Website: lowes
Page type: billing-address
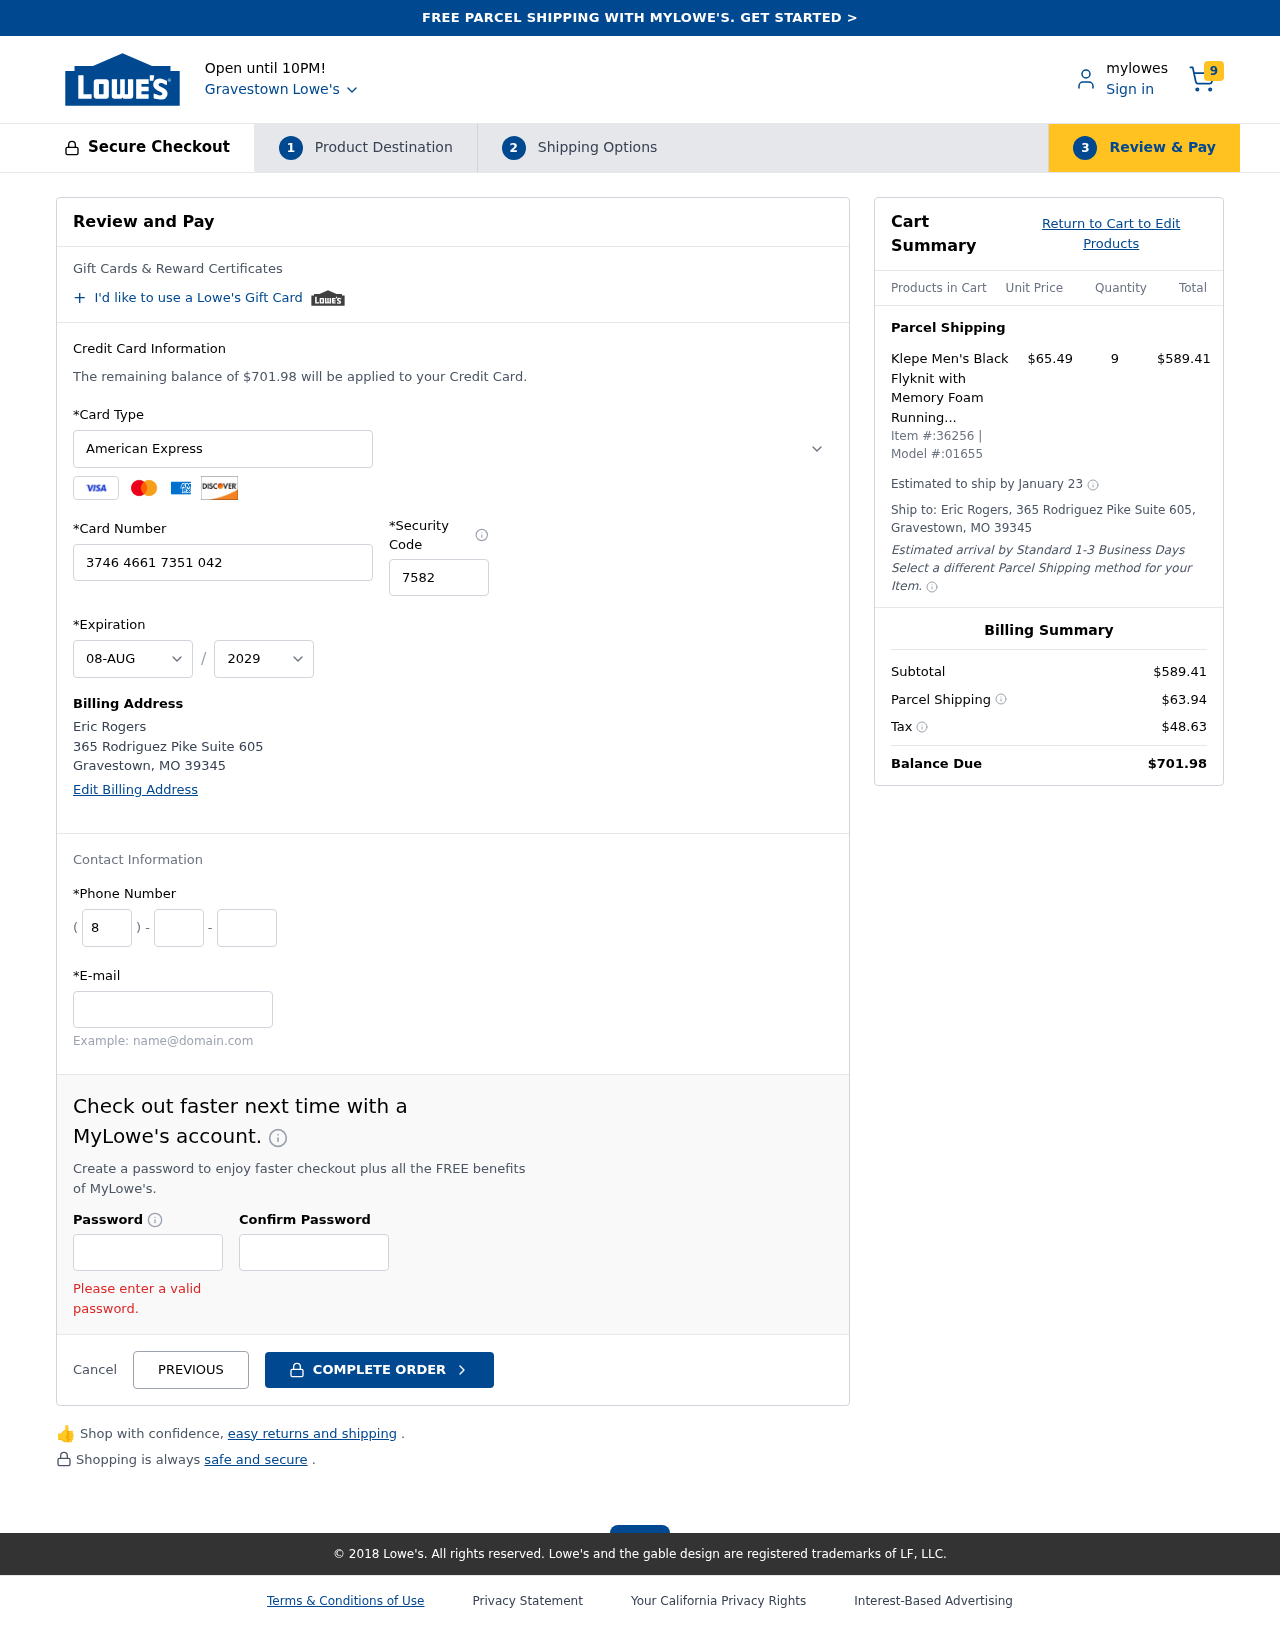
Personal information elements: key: PII_CARD_CVV
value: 7582
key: PII_CARD_EXPIRY_MONTH
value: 08
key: PII_CARD_EXPIRY_YEAR
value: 29
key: PII_CARD_NUMBER
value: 3746 4661 7351 042
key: PII_CARD_TYPE
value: American Express
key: PII_CITY
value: Gravestown
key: PII_CITY_STATE_ZIP
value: Gravestown, MO 39345
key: PII_EMAIL
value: eric.rogers@gmail.com
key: PII_FULLNAME
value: Eric Rogers
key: PII_PHONE_AREA
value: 835
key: PII_PHONE_PREFIX
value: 959
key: PII_PHONE_SUFFIX
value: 9107
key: PII_STREET
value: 365 Rodriguez Pike Suite 605
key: PII_FULLNAME2
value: Eric Rogers
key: PII_STATE_ABBR
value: MO
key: PII_POSTCODE
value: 39345
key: PII_POSTCODE_FULL
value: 39345
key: PII_CITY_STATE
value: Gravestown, MO
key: PII_POSTCODE_NUMERIC
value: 39345
Product elements: key: PRODUCT1_NAME
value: Klepe Men's Black Flyknit with Memory Foam Running Shoes-6 UK (40 EU) (7 US) (BX020/BLK)
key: PRODUCT1_PRICE
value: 65.49
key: PRODUCT1_QUANTITY
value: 9
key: PRODUCT_ITEM_NUMBER
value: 36256
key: PRODUCT_MODEL_NUMBER
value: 01655
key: PRODUCT1_LINE_TOTAL
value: $589.41
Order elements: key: ORDER_NUM_ITEMS
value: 9
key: ORDER_TOTAL
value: $701.98
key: ORDER_SHIPPING_DATE
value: January 23
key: ORDER_SUBTOTAL
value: $589.41
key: ORDER_SHIPPING_COST
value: $63.94
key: ORDER_TAX
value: $48.63